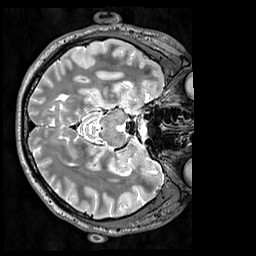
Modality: T2w
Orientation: axial
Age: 31
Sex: male
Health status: healthy
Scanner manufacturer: siemens
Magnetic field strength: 3 T
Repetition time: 3.2 s
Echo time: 0.568 s